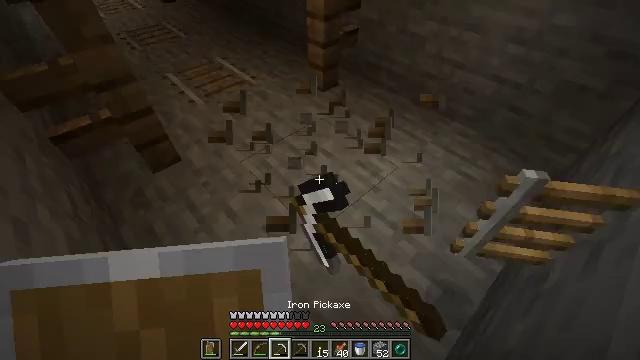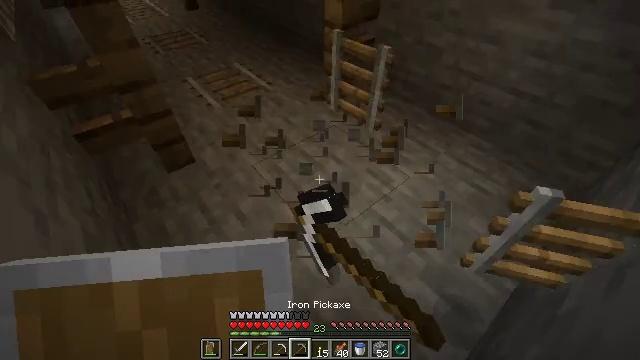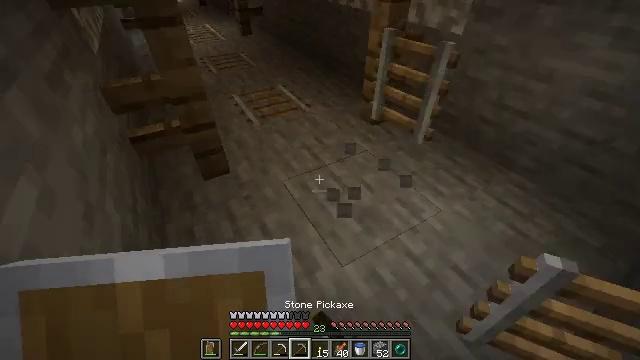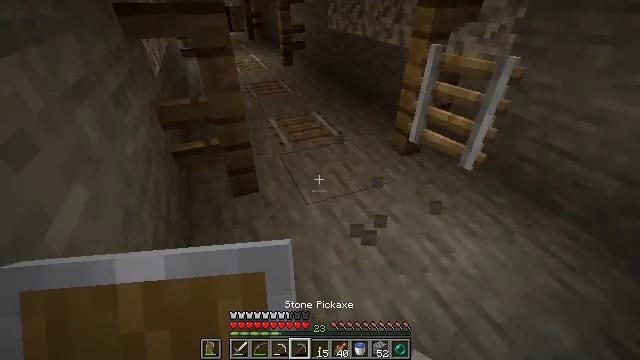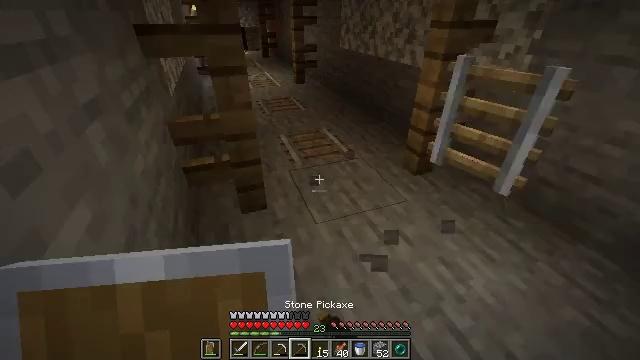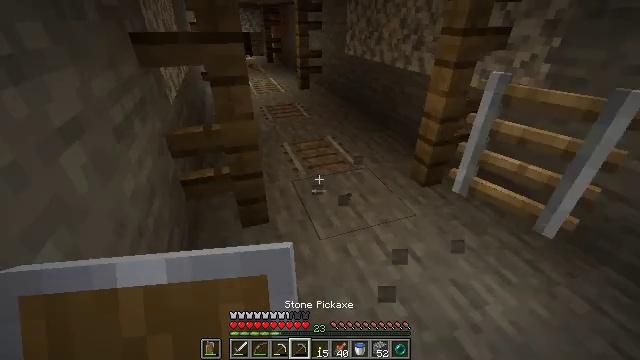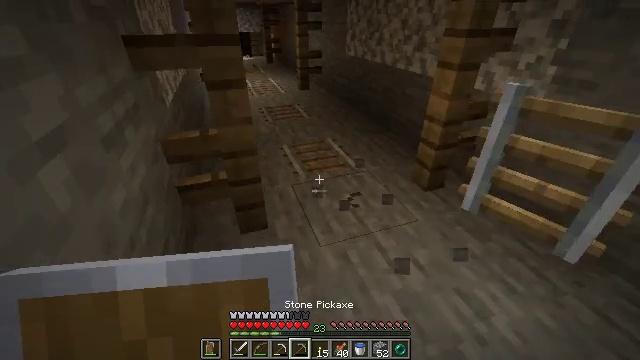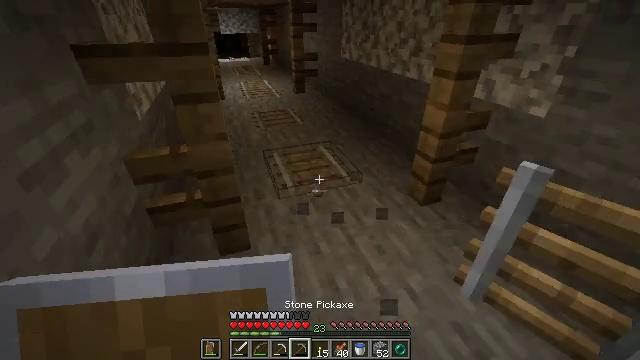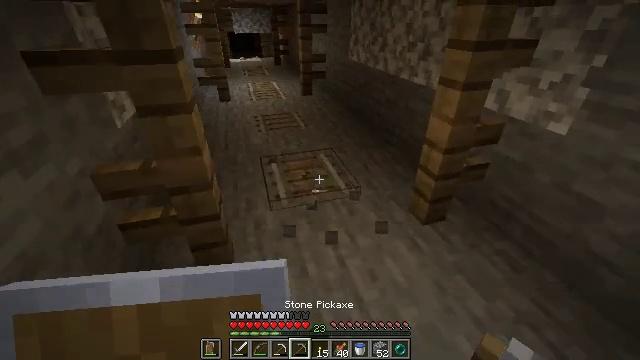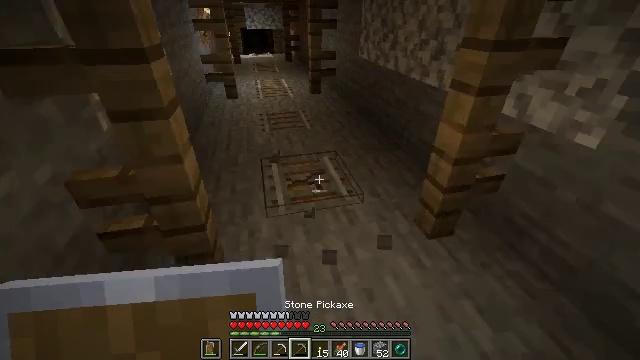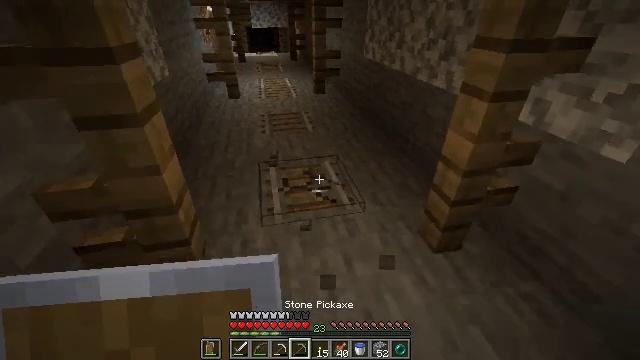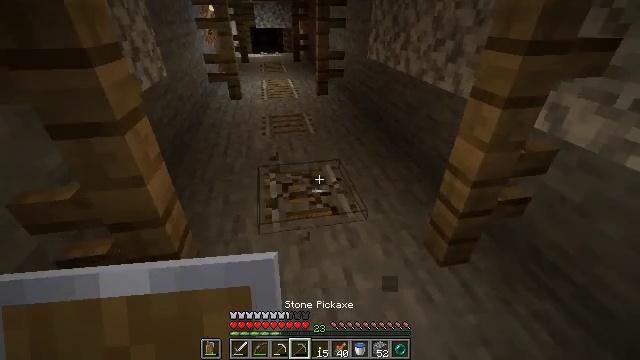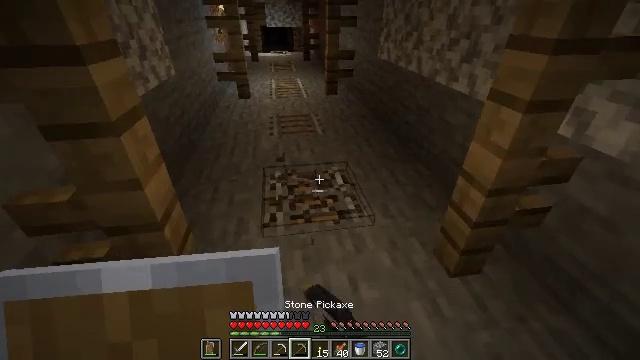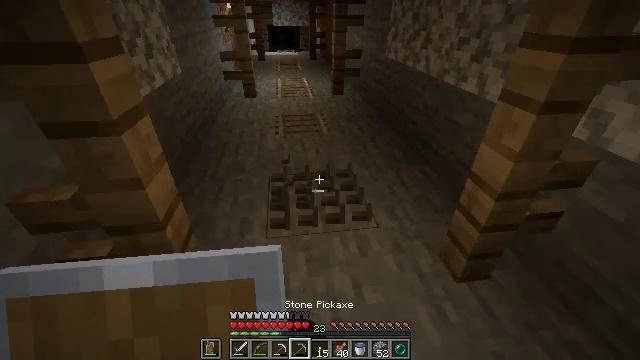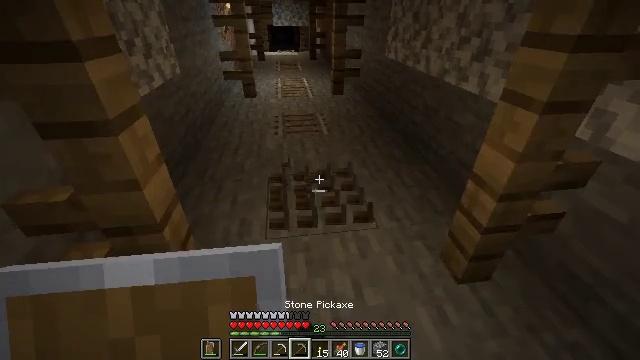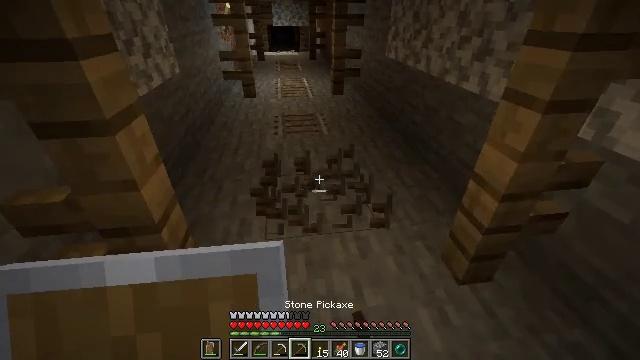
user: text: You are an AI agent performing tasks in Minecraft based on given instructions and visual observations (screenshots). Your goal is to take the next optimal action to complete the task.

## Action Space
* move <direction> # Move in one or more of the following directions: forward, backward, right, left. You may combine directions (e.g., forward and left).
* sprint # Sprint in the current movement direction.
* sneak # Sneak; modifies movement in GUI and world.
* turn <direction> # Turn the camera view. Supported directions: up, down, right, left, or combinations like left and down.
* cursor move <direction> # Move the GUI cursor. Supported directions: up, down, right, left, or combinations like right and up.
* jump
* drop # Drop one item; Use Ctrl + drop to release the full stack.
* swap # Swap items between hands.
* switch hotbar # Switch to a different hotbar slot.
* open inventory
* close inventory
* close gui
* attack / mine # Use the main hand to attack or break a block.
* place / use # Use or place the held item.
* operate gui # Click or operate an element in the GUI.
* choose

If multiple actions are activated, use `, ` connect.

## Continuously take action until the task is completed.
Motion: motion action
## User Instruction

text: Pick up the rail by attacking it.
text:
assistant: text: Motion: turn left and up, attack / mine, switch to hotbar 4
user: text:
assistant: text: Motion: turn left and up, attack / mine, switch to hotbar 4
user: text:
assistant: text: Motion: turn left and up, attack / mine, switch to hotbar 4
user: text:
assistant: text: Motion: move forward, turn left and up, attack / mine
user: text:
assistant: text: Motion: move forward, attack / mine
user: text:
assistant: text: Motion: move forward and move right, attack / mine
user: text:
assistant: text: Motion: move forward and move right, attack / mine
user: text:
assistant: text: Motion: move forward and move right, turn left, attack / mine
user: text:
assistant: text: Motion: move forward, turn left, attack / mine
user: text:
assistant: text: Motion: move forward, turn left, attack / mine
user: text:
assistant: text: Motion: attack / mine
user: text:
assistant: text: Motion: turn left, attack / mine
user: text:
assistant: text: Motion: turn left, attack / mine
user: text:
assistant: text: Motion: attack / mine
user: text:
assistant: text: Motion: attack / mine
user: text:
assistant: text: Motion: move forward, attack / mine
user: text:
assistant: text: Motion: move forward, attack / mine
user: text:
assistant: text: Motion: move forward, attack / mine
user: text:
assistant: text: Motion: move forward, attack / mine
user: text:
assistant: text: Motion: move forward, attack / mine
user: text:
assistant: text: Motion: move forward, turn left, attack / mine
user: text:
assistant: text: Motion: move forward, attack / mine
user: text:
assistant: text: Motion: move forward, attack / mine
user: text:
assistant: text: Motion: turn left, attack / mine
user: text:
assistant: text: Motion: turn left, attack / mine
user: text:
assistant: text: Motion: attack / mine
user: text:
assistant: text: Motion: attack / mine
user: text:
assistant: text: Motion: attack / mine
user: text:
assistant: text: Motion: move forward, attack / mine
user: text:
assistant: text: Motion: move forward, attack / mine